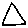
Label: triangle